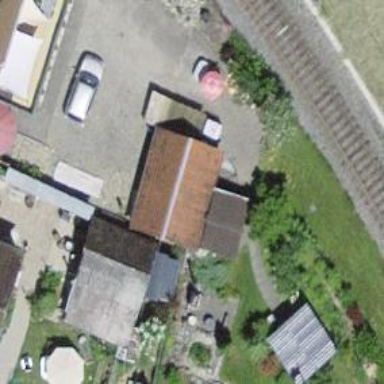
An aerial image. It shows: Barn.